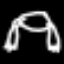
Label: frog